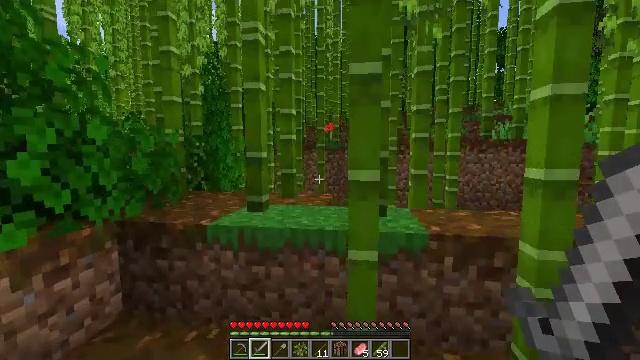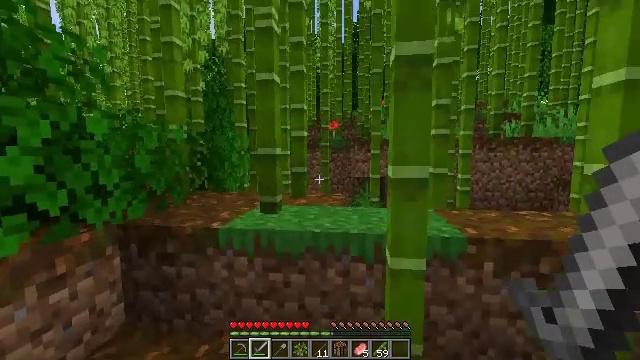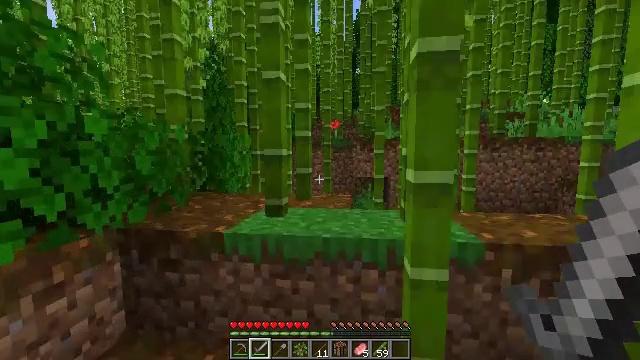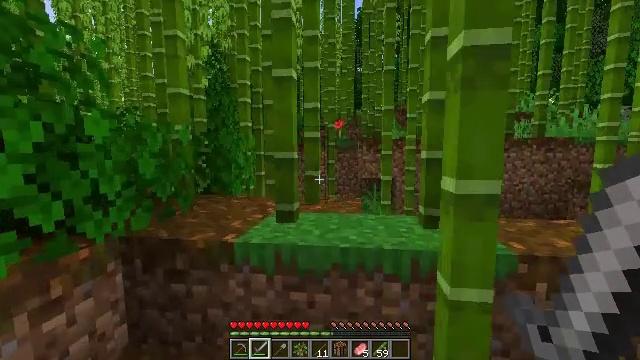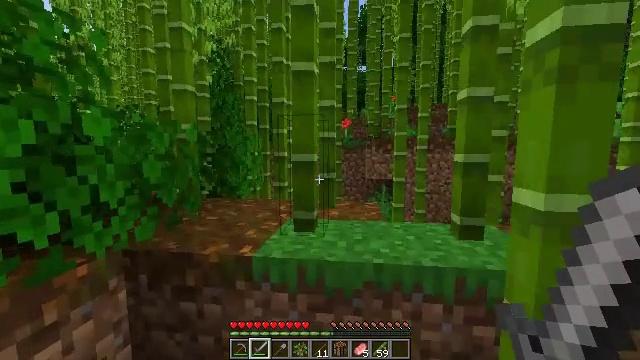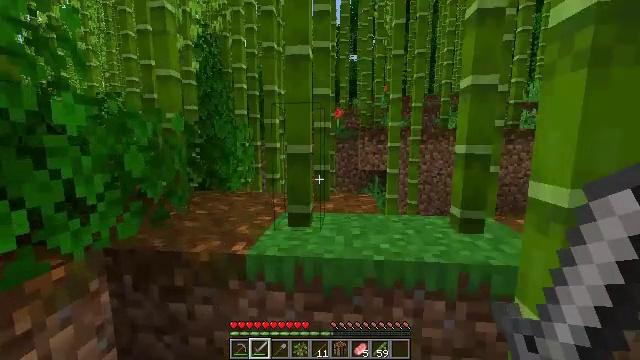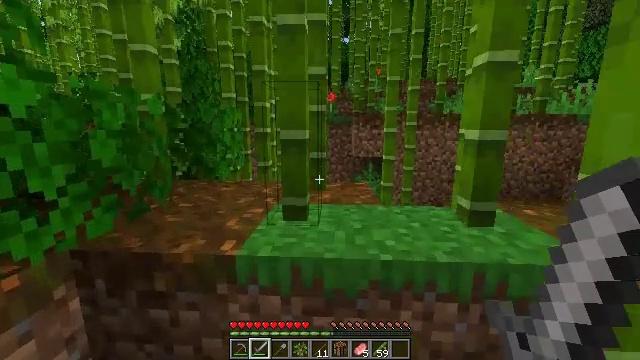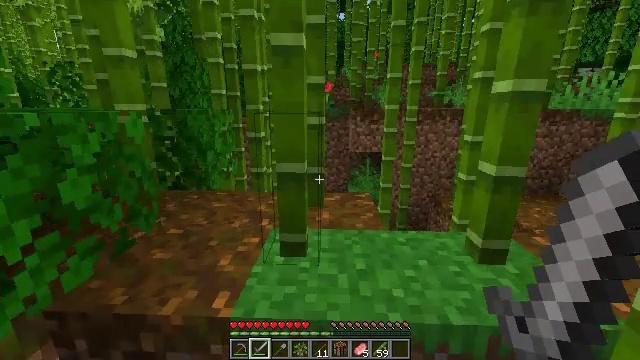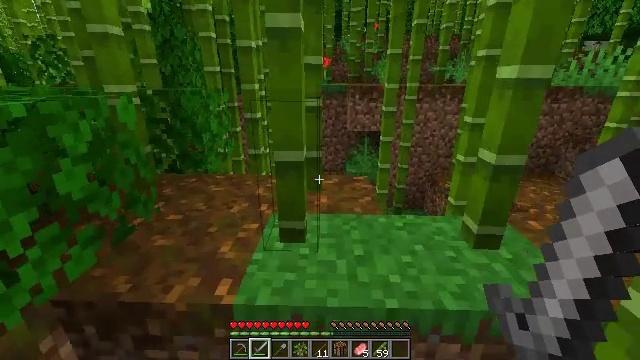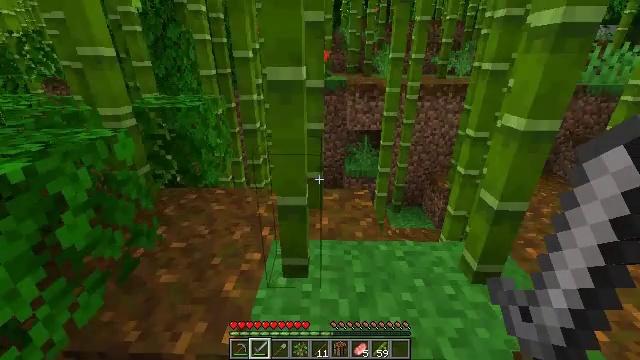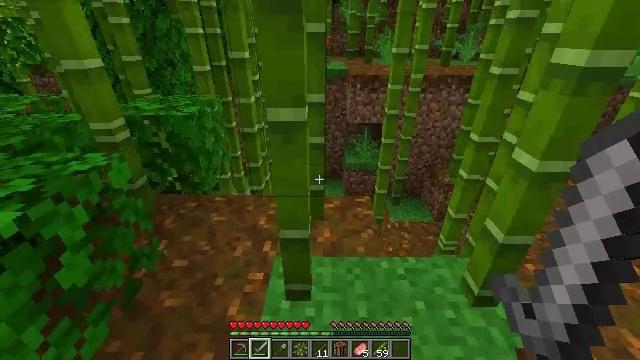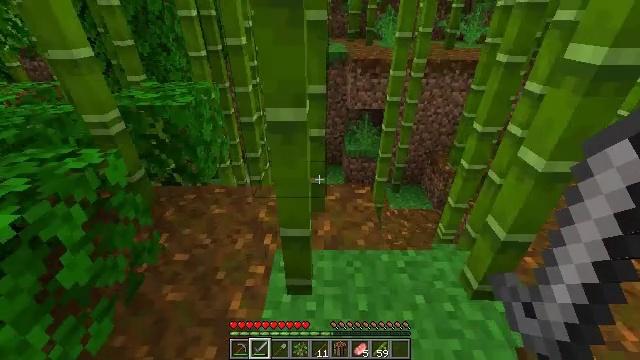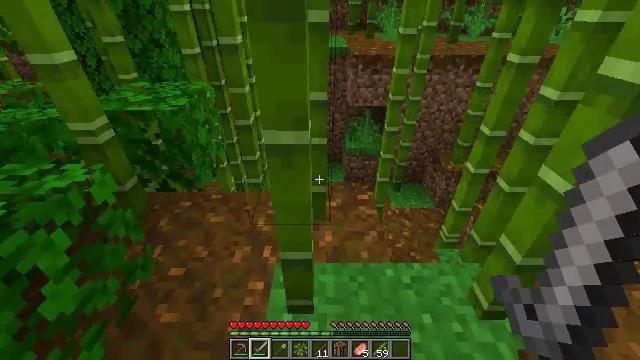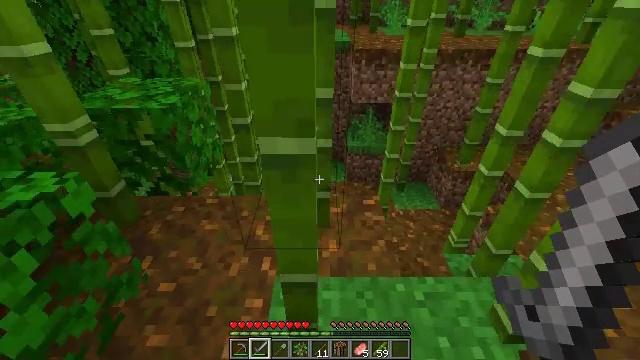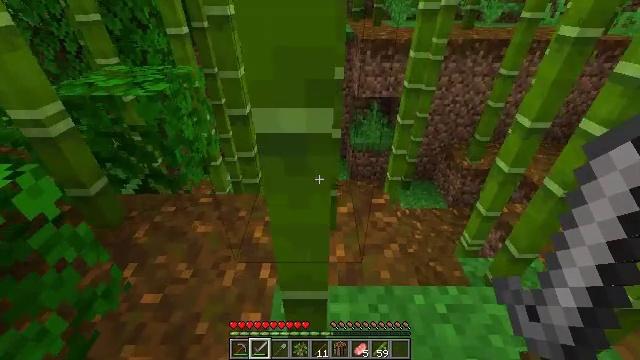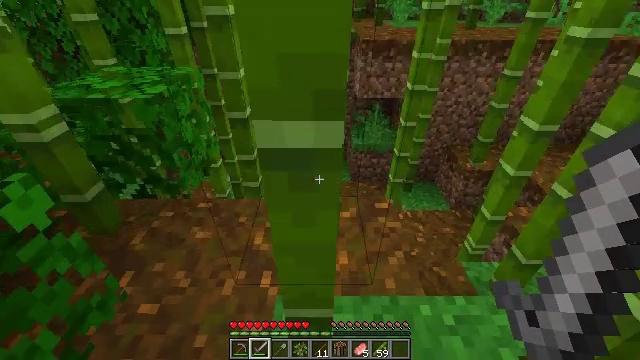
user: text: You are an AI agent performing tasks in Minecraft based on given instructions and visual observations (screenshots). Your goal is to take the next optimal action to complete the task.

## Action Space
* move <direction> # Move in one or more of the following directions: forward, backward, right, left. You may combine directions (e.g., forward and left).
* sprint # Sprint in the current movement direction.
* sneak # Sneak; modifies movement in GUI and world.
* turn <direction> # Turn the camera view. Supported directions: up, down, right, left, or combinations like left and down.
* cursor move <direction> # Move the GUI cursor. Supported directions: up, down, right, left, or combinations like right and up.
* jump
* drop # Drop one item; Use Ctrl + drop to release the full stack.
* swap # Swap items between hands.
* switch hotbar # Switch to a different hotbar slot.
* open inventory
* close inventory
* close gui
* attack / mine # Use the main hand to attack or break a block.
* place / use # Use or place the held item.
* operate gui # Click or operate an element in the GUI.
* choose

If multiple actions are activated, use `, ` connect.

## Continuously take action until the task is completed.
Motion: motion action
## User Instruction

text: Gather the podzol block.
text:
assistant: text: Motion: move forward and move left
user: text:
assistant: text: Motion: move forward and move left
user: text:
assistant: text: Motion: move forward and move left
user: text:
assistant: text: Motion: move forward and move left
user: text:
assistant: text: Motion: move forward, turn right and down
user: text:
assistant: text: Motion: move forward, turn right and down
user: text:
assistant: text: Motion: move forward, turn right and down, jump
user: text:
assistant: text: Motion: move forward, turn down, jump
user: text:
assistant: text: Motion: move forward, turn down, jump
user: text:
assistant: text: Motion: move forward, turn down, jump
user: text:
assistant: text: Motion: move forward, turn down, jump
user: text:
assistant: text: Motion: move forward, turn down
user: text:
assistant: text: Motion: move forward and move left
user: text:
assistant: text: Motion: move forward and move left
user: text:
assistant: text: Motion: move forward and move left
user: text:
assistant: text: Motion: move forward and move left
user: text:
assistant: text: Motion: move left
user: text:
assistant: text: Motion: move left
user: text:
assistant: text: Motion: move left
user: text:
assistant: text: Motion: move left
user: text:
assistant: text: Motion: move left
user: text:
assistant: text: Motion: turn left and up
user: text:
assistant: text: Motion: turn left and up
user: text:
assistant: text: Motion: no_op
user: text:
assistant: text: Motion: no_op
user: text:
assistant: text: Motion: move forward
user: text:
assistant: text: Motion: move forward
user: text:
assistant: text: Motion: move forward, turn right
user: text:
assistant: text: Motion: move forward, turn right
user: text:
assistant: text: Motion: move forward and move right, turn right